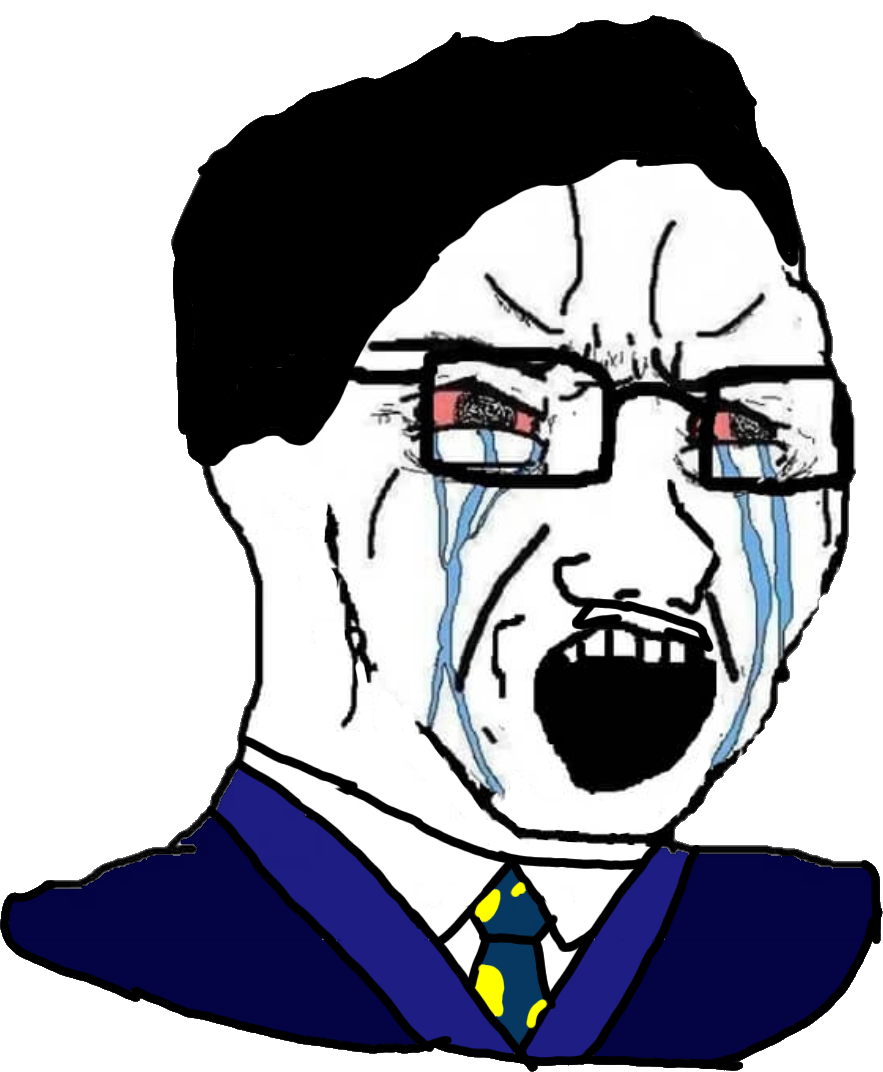
Label: 5_Soyjak